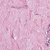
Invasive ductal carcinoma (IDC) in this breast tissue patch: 0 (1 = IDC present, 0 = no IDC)